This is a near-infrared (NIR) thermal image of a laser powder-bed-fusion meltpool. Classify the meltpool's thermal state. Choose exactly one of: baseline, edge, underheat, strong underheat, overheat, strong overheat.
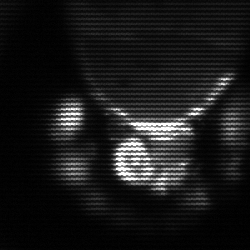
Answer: baseline